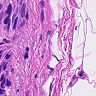
Metastatic tissue present: no